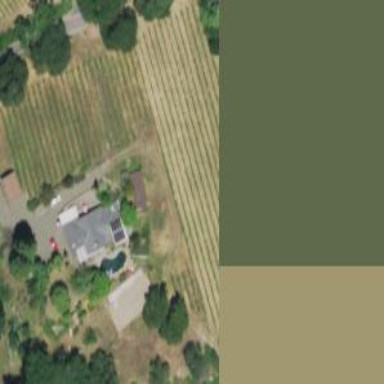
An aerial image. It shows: Vineyard with wine grapes as the crop.